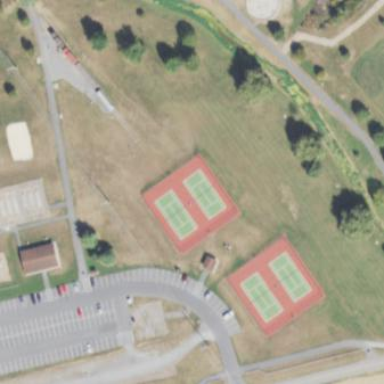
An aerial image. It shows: Tennis court on the leisure land pitch.